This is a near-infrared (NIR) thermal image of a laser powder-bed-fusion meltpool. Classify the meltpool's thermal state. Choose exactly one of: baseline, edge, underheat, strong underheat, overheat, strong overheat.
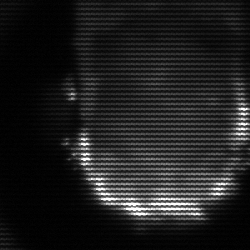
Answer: baseline